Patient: sex M, age 36
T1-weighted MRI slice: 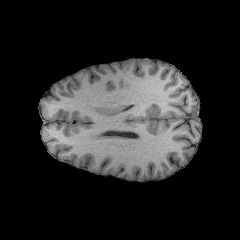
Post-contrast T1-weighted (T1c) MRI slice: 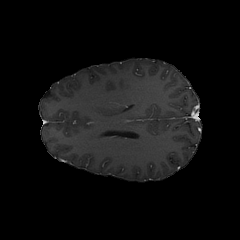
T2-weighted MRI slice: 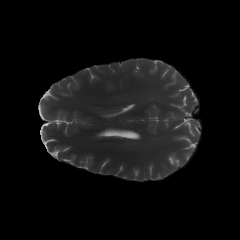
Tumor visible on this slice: no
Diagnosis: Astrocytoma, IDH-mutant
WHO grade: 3